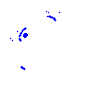
Particle: pion